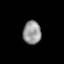
Tissue: lung
Cell type: T cells
Senescence score: 0.2401
Nuclear area (px): 411
Mean DAPI intensity: 151.248